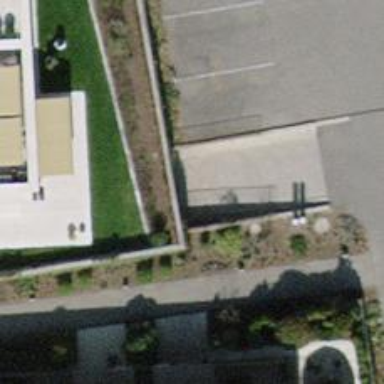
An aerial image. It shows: Parking entrance.